Aerial crown-view tile of a tropical tree (Barro Colorado Island, Panama), acquired 20240716:
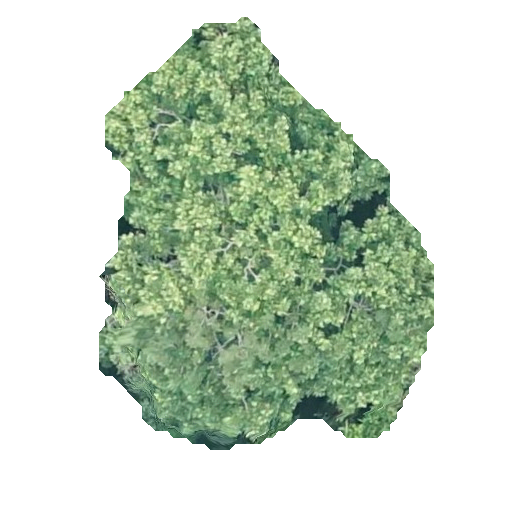
Species: Dipteryx oleifera
GBIF accepted scientific name: Dipteryx oleifera
Crown area: 161.107 m²